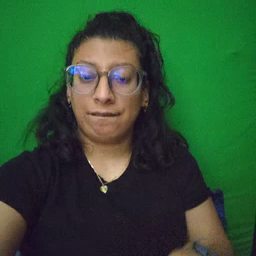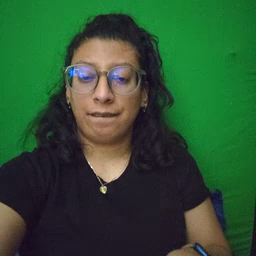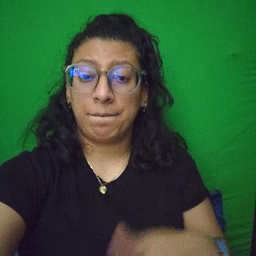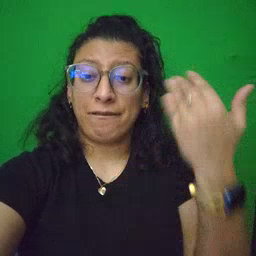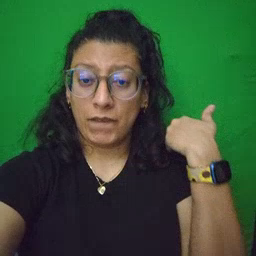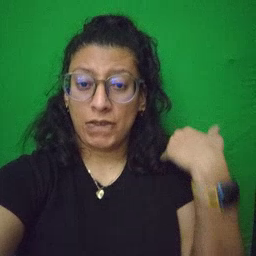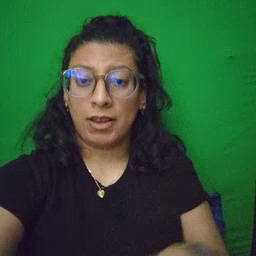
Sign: before